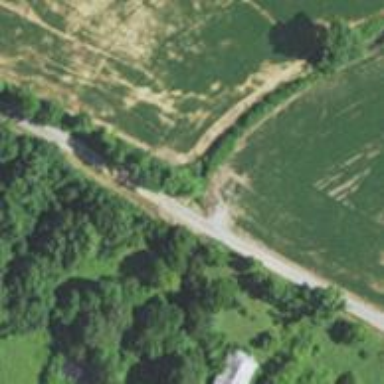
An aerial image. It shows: Unclassified road.